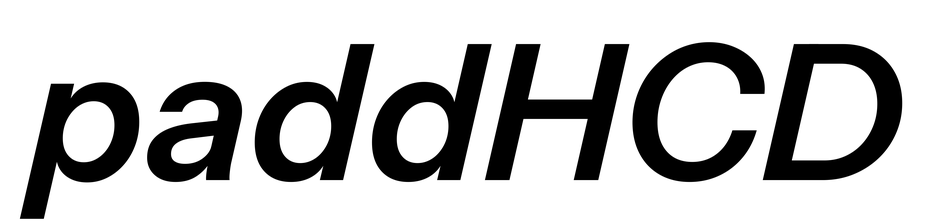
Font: InstrumentSans-Italic_SemiBold_Italic